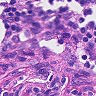
Metastatic tissue present: no